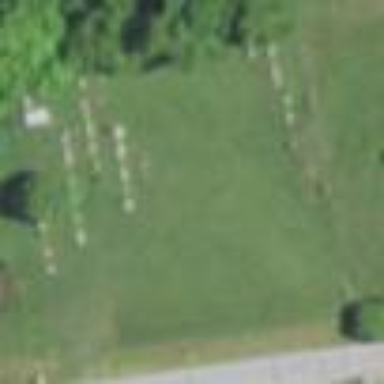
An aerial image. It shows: Cemetery.